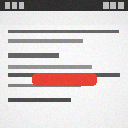
Screen state: on